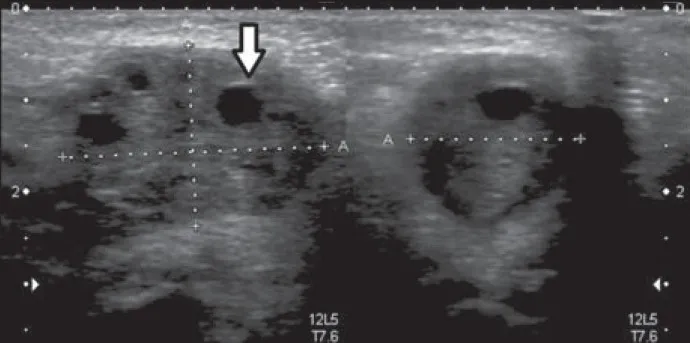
Ultrasound of the right labia majora. Note the right ovary, which is
enlarged, located on the ipsilateral labia majora and the multiple
peripheral cysts (arrow).
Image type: radiology (ultrasound)